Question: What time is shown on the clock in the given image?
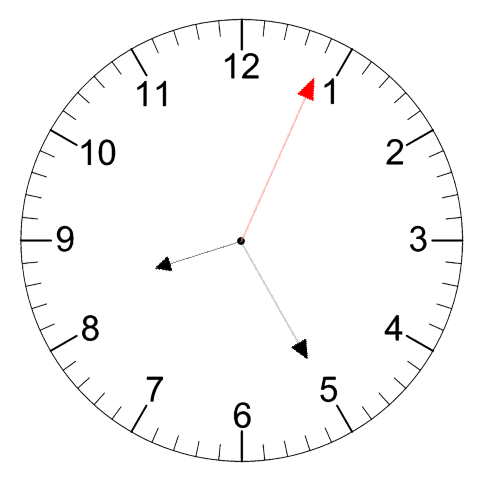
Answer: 08:25:04